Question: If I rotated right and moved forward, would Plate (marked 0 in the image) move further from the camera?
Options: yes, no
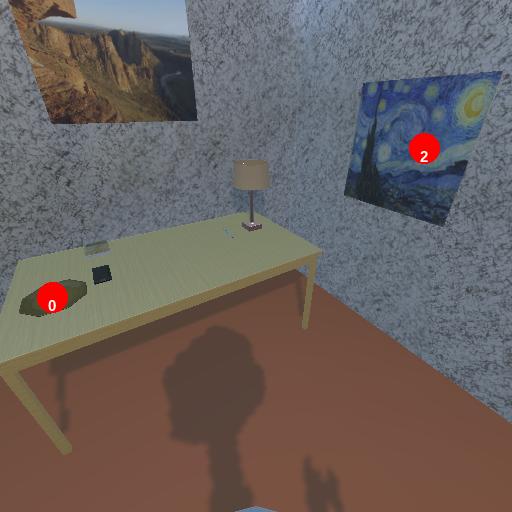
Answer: yes